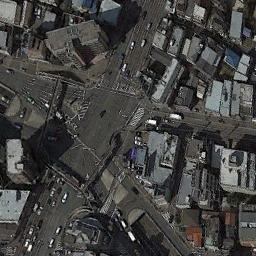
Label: intersection